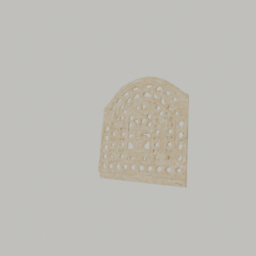
Label: decoration